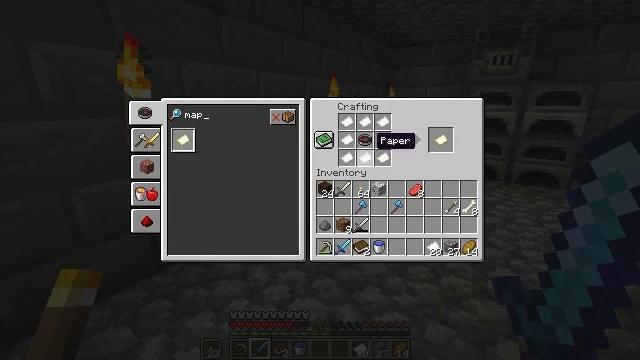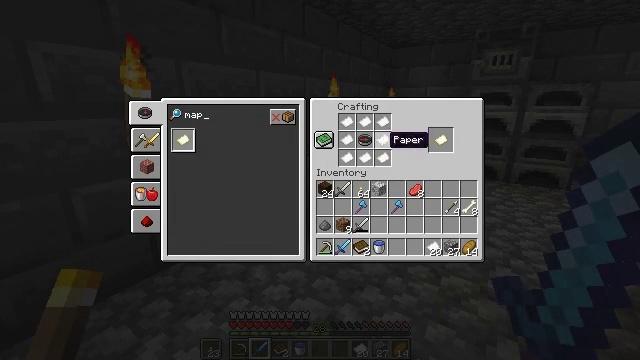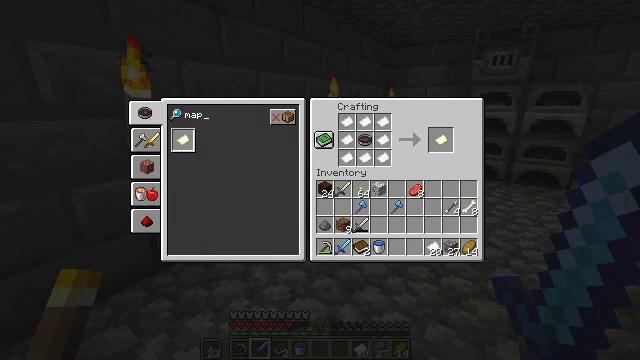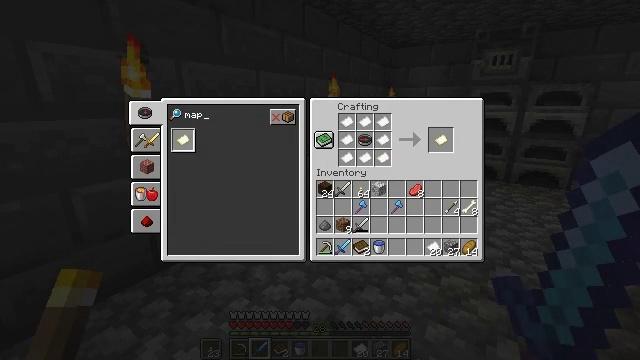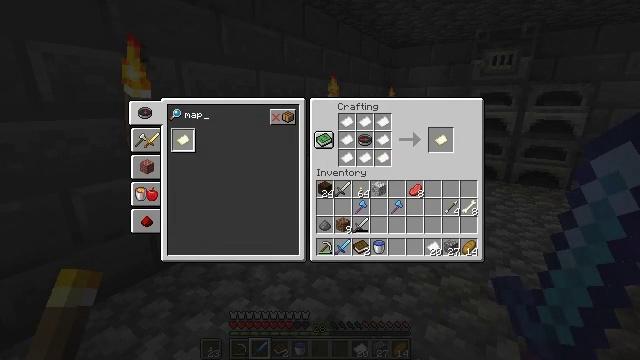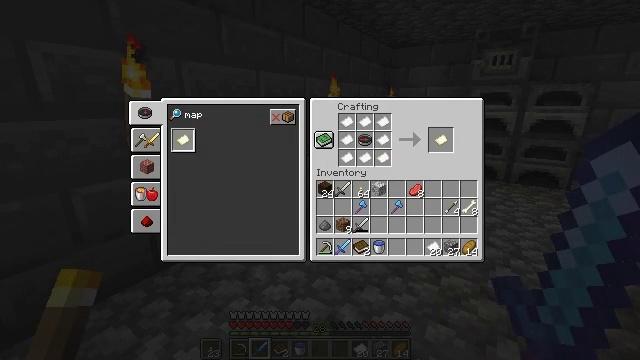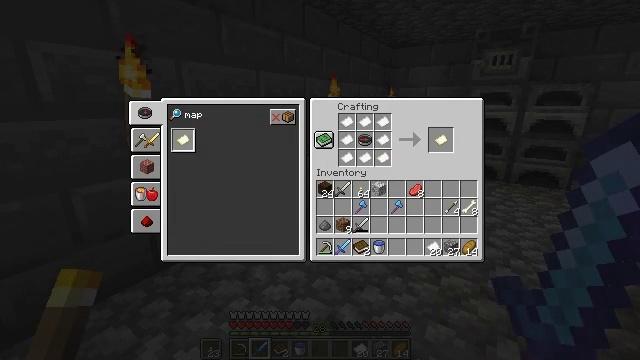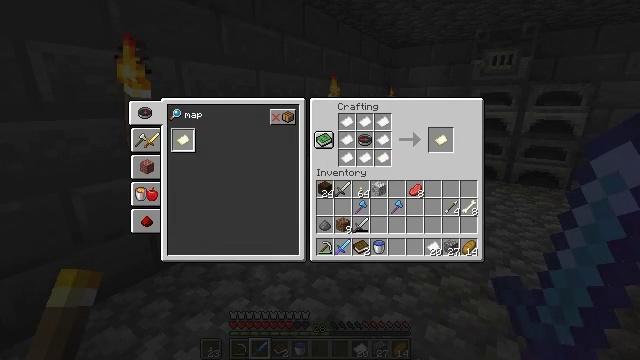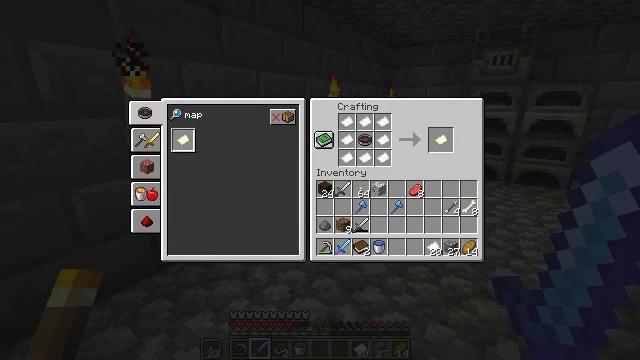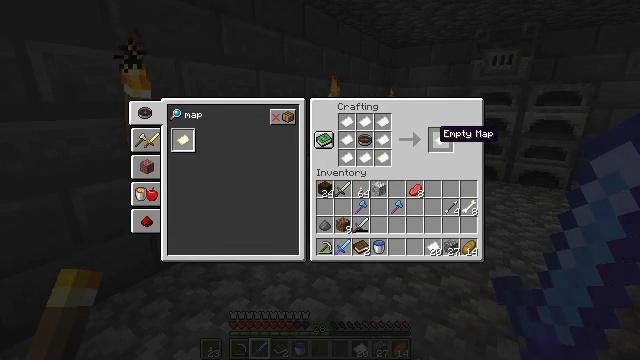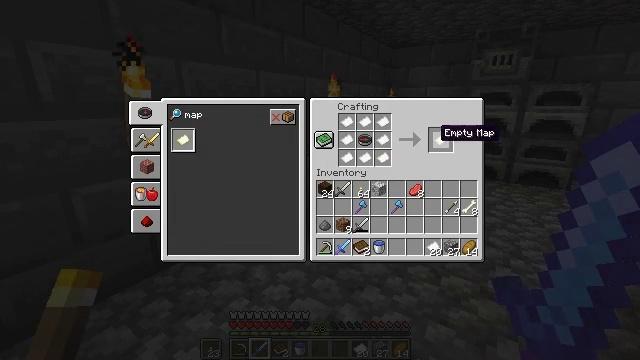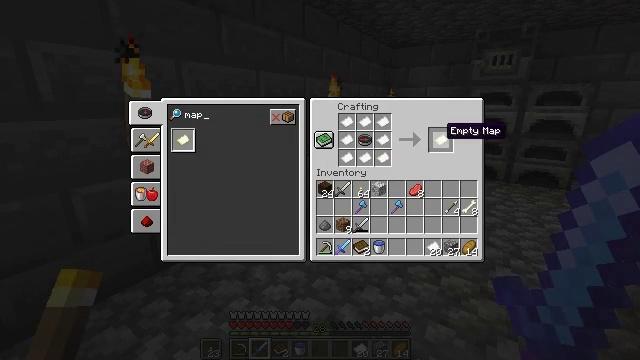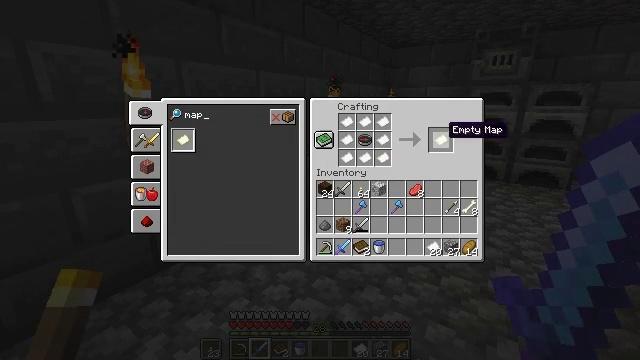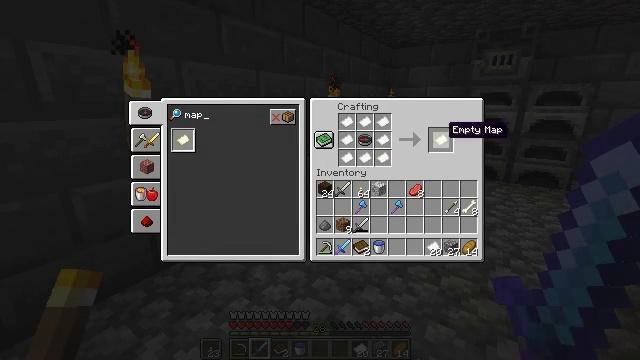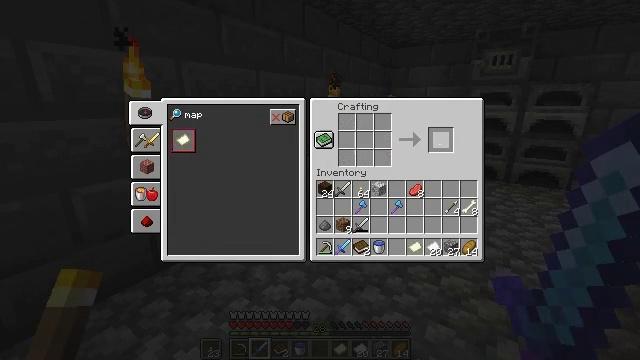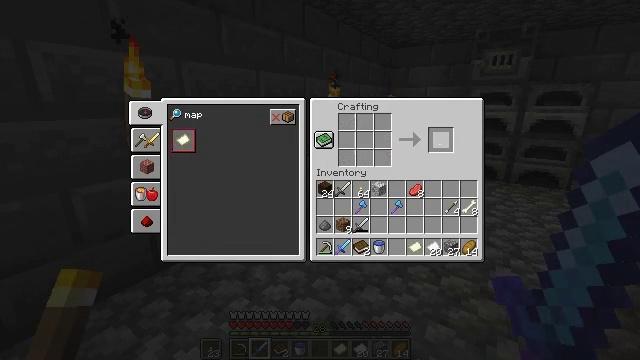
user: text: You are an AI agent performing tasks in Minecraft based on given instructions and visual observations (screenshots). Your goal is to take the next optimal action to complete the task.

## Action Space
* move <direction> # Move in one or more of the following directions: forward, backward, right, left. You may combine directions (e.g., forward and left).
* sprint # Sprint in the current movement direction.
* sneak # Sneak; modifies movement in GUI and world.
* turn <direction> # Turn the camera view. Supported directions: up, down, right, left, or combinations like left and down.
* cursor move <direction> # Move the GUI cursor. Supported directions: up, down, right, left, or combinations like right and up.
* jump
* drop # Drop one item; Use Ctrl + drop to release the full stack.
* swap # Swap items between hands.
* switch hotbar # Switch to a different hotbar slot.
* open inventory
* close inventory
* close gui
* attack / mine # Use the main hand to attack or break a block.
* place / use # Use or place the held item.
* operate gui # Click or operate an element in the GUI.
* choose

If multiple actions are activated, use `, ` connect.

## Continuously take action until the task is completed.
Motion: motion action
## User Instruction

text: Craft a map by arranging paper and a compass on a crafting table.
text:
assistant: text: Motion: sneak, cursor move right
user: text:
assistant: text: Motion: sneak, cursor move right
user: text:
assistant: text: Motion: sneak
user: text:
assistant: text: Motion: sneak
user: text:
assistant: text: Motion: sneak, cursor move right
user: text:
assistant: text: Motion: sneak, cursor move right
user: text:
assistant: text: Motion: sneak
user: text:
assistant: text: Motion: sneak
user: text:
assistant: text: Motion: sneak
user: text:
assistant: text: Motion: sneak
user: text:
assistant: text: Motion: sneak
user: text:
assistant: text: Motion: sneak
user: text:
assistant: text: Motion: sneak
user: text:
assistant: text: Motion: sneak, operate gui
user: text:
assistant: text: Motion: sneak, operate gui
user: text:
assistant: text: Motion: sneak
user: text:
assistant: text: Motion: sneak
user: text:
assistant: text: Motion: sneak
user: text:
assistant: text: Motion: no_op